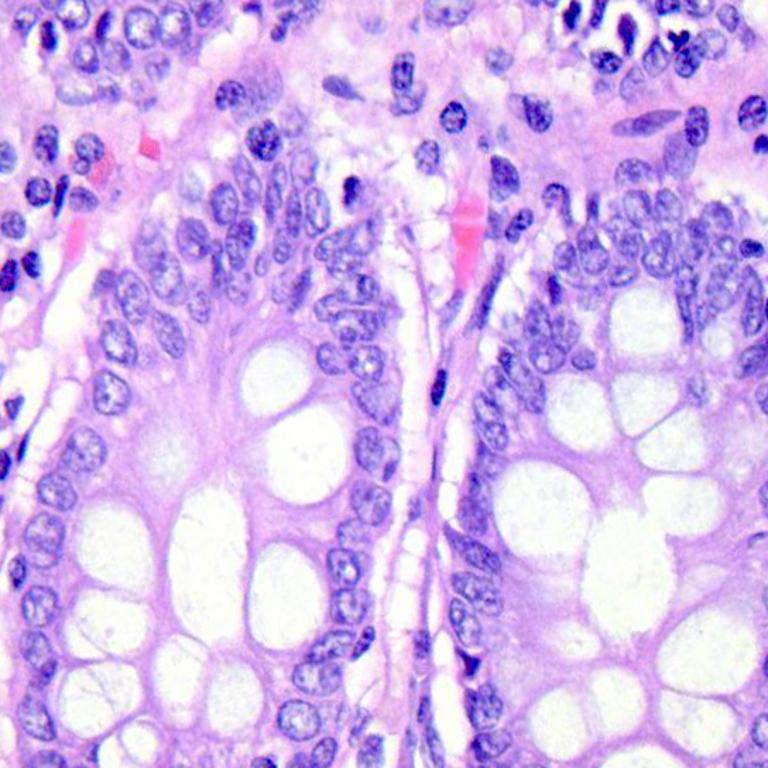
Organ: colon
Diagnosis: benign